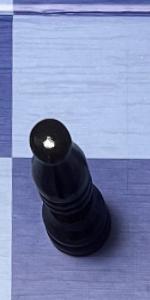
Label: Bishop_Black